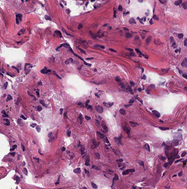
Tumor epithelial tissue: no
Tumor-associated stroma tissue: no
Normal tissue: yes